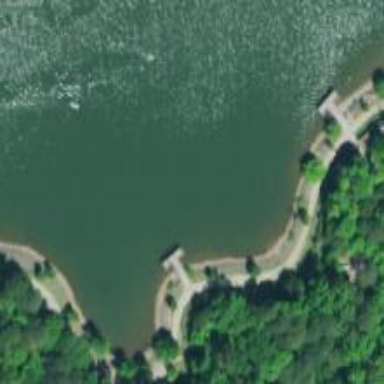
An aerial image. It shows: Pier located along footway.